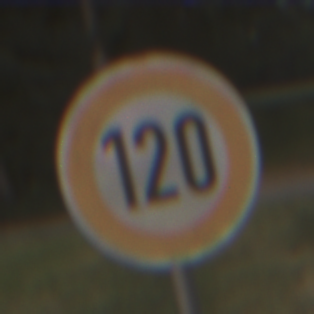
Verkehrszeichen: Geschwindigkeit120
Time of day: SunriseSunset
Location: Outdoor (Nature)
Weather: Clear
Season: NotSpecified
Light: Natural